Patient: sex F, age 59
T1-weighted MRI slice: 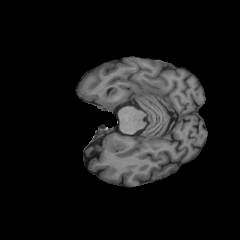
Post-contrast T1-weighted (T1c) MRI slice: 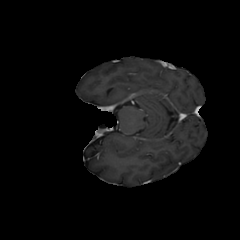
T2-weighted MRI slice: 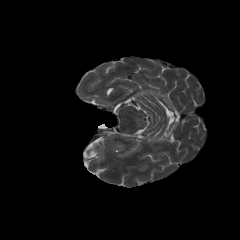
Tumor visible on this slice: no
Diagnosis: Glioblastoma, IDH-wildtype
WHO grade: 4